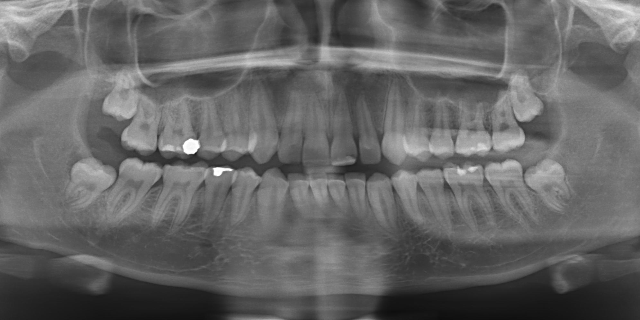
adult